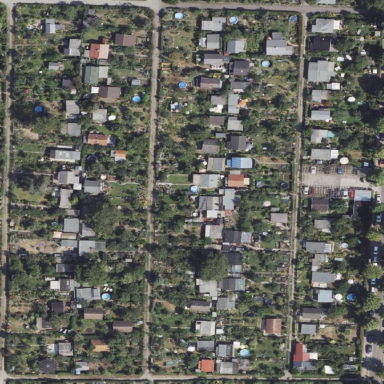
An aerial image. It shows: Allotments area.